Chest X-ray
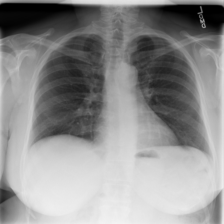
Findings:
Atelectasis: negative
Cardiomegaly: negative
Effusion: negative
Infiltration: positive
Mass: negative
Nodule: negative
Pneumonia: negative
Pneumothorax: negative
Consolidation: negative
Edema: negative
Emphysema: negative
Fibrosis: negative
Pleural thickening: negative
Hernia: negative